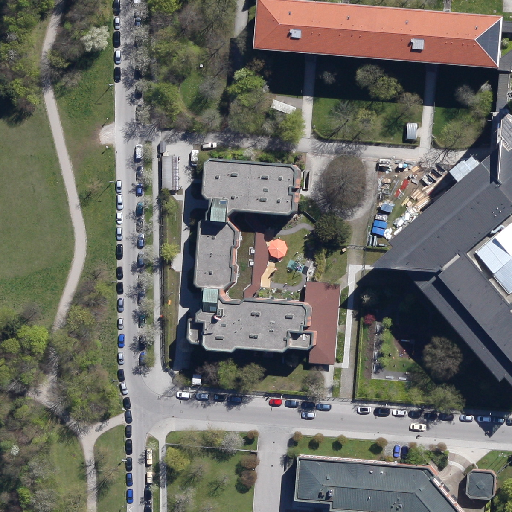
Referring expression: sidewalk